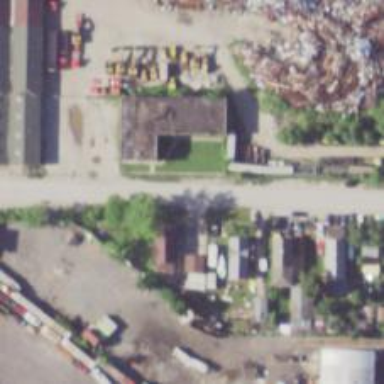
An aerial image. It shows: Yard with electrified contact line.